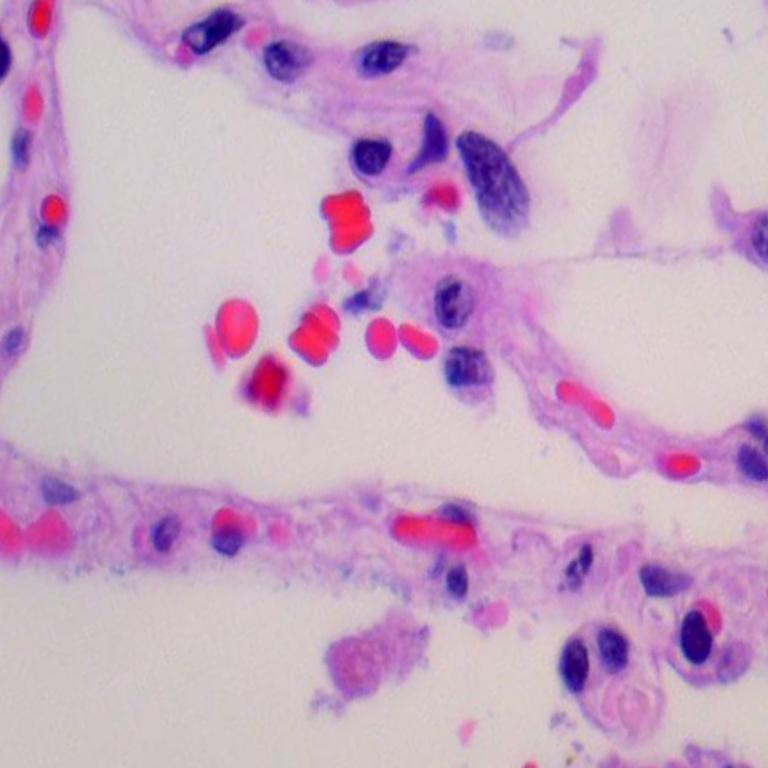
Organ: lung
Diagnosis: benign